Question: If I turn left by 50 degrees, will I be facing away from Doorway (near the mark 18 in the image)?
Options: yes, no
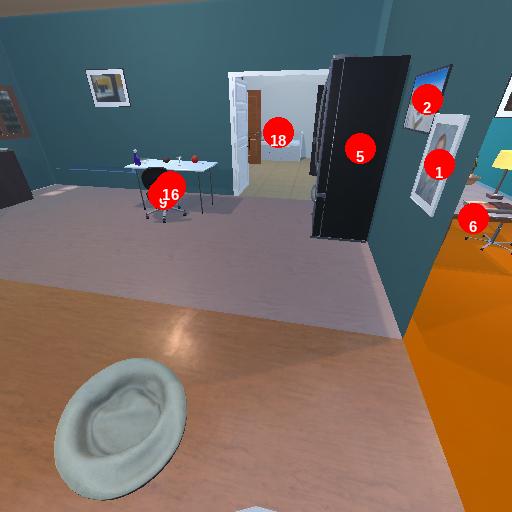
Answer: yes